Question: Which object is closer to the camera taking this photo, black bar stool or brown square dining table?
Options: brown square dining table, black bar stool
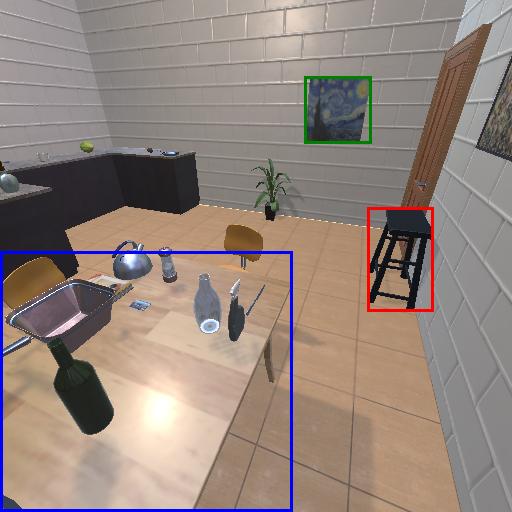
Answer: brown square dining table